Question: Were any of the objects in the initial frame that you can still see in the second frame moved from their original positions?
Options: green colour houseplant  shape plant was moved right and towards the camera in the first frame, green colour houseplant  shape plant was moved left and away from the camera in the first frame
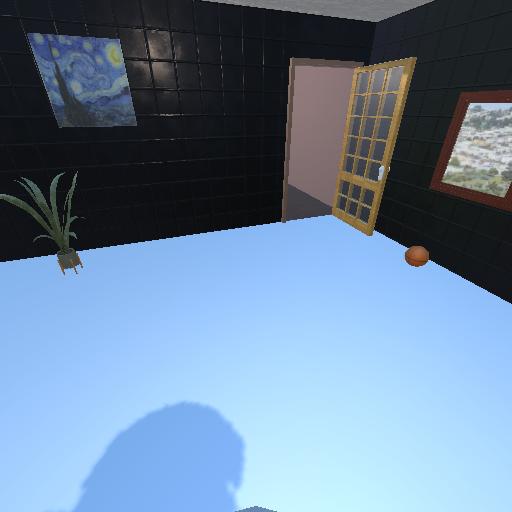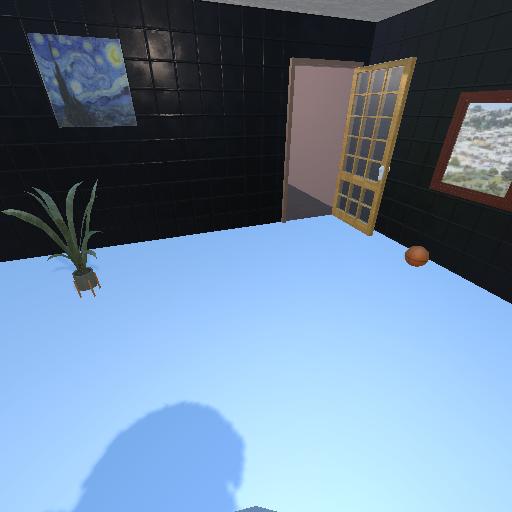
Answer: green colour houseplant  shape plant was moved right and towards the camera in the first frame